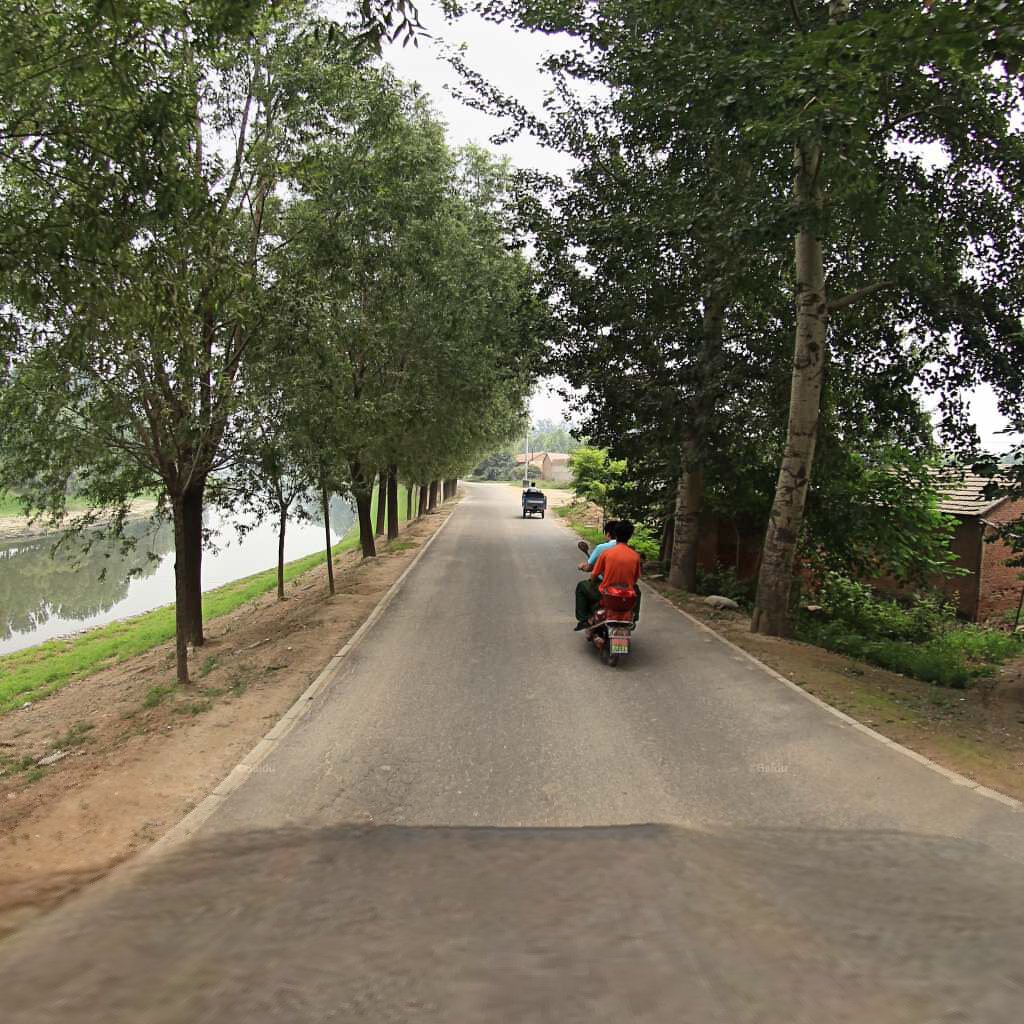
Region: Chaoyang
Road damage annotations: alligator crack